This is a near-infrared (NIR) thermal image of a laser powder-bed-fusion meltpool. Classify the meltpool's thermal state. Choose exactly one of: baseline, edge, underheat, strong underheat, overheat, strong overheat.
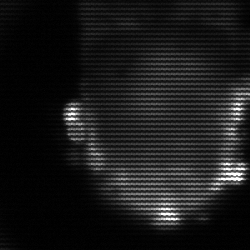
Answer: baseline